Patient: sex F, age 43
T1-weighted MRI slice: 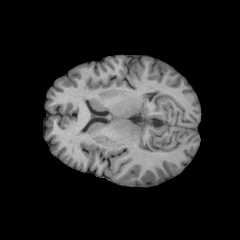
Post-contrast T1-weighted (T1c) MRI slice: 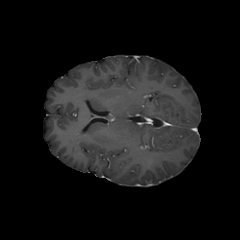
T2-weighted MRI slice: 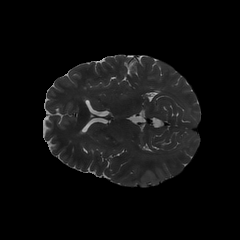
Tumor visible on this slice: yes
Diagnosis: Astrocytoma, IDH-wildtype
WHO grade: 3